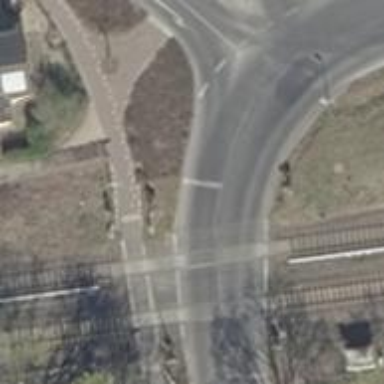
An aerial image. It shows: Level crossing with lights and saltire.